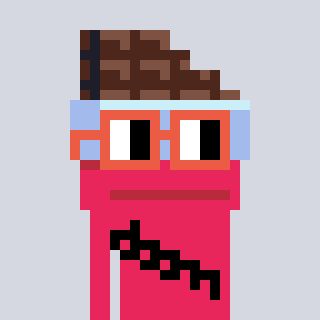
a pixel art character with square orange glasses, a chocolate-shaped head and a redpinkish-colored body on a cool background